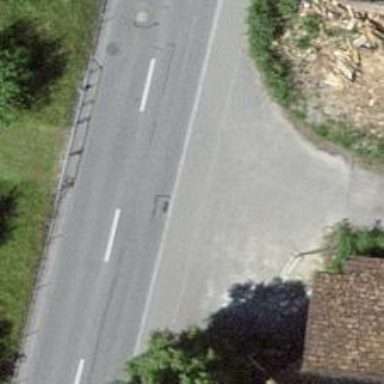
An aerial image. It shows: Paved driveway road for service vehicles.